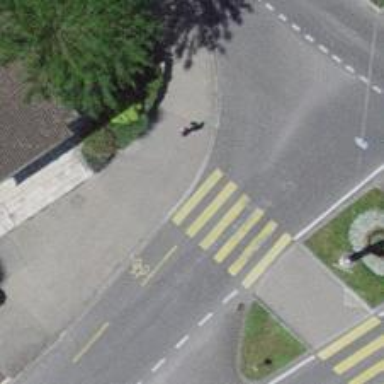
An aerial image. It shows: Kerb serving as barrier.